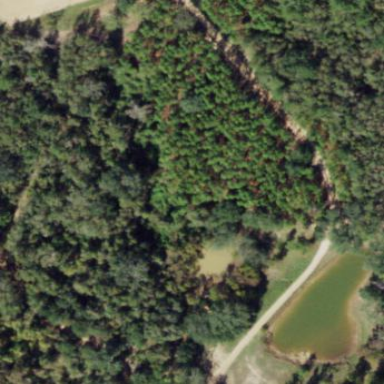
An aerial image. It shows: Forest area predominantly covered with needle-leaved trees.